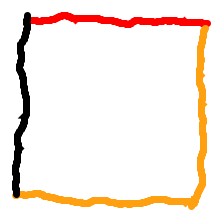
Shape: square